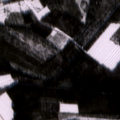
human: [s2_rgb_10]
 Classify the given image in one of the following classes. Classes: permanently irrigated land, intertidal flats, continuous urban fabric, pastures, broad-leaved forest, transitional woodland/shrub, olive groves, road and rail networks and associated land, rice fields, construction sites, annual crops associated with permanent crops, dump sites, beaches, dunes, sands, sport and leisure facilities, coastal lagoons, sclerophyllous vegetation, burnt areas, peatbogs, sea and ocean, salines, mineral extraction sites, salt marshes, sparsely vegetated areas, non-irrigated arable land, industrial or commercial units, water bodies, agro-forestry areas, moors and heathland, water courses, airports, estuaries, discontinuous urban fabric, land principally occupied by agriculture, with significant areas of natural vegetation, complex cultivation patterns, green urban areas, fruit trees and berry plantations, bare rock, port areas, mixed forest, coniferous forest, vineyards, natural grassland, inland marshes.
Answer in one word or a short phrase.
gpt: non-irrigated arable land, land principally occupied by agriculture, with significant areas of natural vegetation, coniferous forest, mixed forest